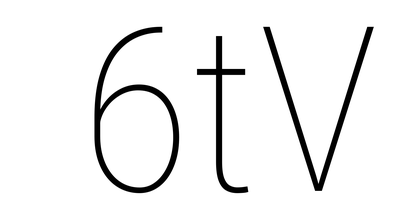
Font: Roboto_Condensed_Thin